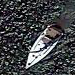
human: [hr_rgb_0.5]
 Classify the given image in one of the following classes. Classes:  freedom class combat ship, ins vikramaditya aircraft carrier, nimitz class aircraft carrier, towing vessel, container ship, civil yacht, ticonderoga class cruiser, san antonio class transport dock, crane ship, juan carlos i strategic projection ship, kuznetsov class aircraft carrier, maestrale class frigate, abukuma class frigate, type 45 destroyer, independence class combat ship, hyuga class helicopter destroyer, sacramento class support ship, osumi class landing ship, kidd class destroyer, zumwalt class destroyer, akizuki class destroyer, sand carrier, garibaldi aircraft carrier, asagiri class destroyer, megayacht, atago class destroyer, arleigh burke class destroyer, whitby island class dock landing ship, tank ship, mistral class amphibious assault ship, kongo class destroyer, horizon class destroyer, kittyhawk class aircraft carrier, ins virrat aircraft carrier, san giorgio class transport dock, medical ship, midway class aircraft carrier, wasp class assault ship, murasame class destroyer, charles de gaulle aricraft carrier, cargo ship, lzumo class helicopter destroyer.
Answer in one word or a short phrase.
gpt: Civil yacht